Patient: sex M, age 46
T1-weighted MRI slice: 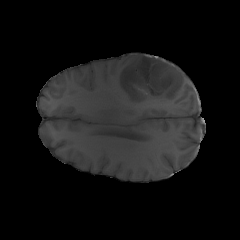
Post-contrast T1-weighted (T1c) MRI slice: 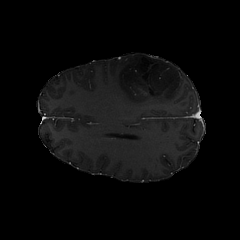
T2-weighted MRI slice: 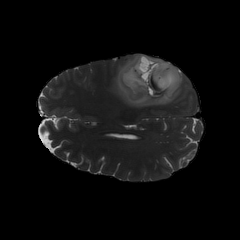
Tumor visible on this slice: yes
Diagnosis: Astrocytoma, IDH-mutant
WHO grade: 3